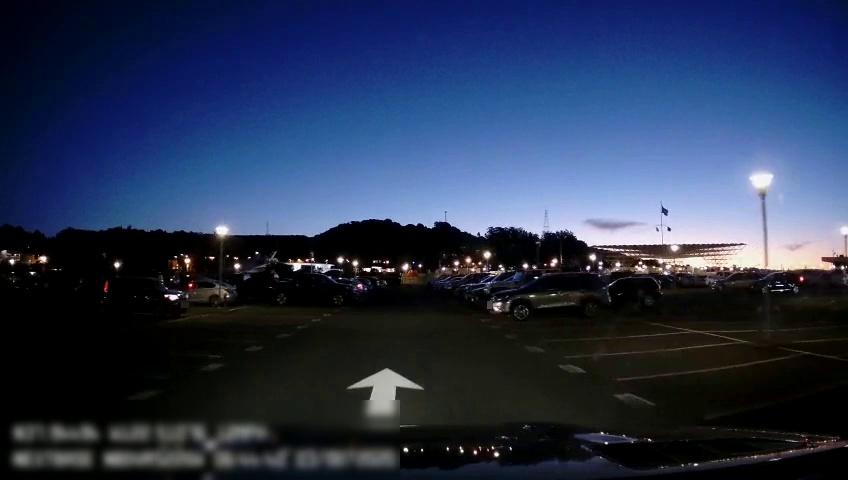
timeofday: Night
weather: Other
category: Drivable Space
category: Vehicles | SUV
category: Vehicles | Truck
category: Vehicles | SUV
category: Vehicles | SUV
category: Vehicles | Car
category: Vehicles | Car
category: Vehicles | SUV
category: Vehicles | SUV
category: Vehicles | SUV
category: Vehicles | SUV
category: Vehicles | SUV
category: Vehicles | SUV
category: Vehicles | SUV
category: Vehicles | SUV